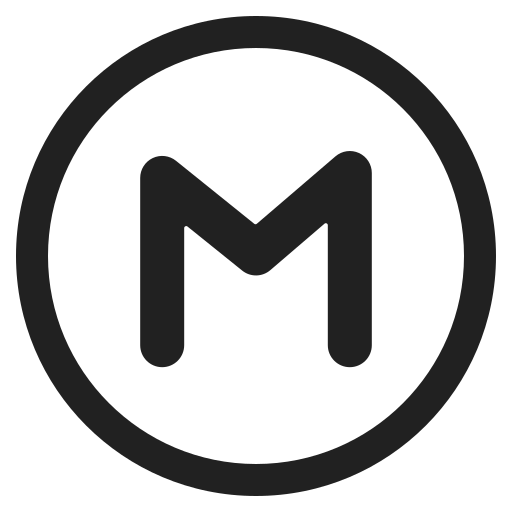
circled m high contrast